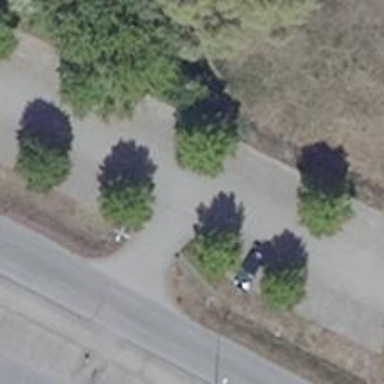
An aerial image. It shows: Parking aisle designated as service road.